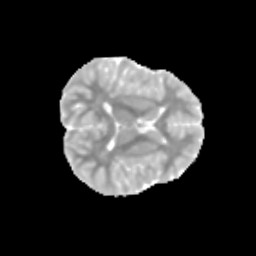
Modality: MD
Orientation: axial
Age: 10
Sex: female
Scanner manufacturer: siemens
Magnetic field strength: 3 T
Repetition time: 3.8 s
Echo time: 0.07 s